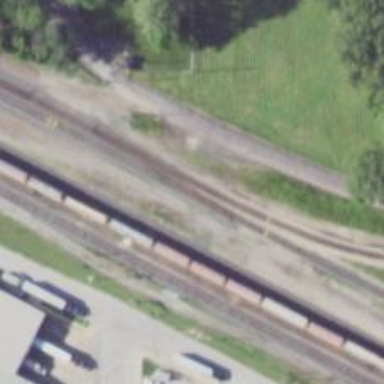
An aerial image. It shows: Railway yard.